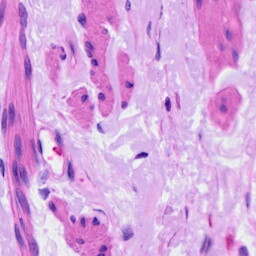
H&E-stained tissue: Ovarian